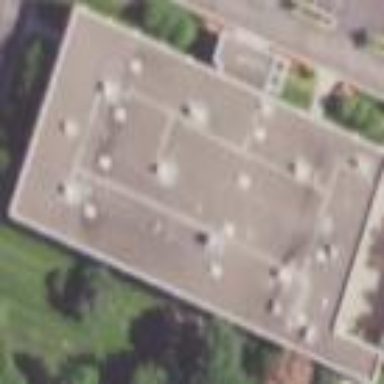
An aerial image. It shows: Office building.